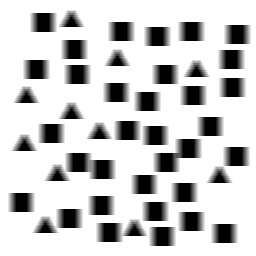
Squares: 33
Triangles: 11
Stars: 0
Total shapes: 44